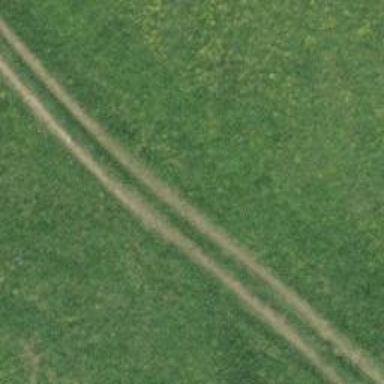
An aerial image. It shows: Track with grade 4 track type.